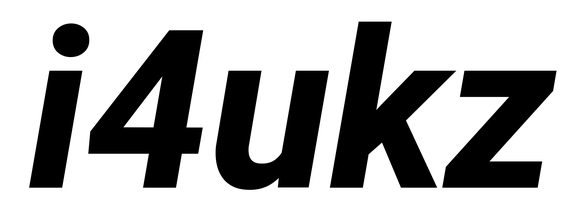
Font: Roboto-Italic_ExtraBold_Italic